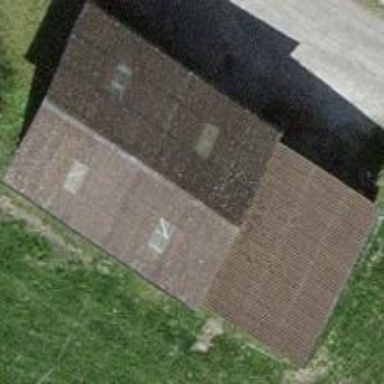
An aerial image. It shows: Farm building.